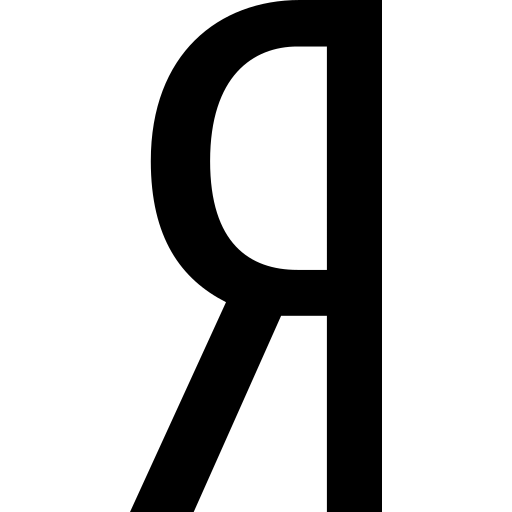
Tags: icon, FontAwesome, fa-icon, brand, yandex